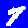
Digit: 7